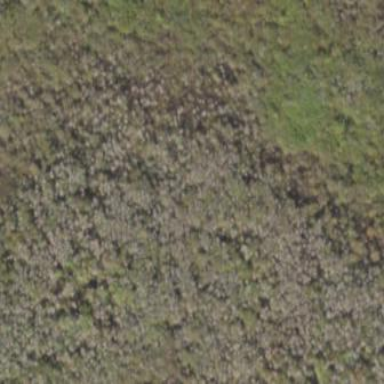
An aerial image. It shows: Swamp wetland with needleleaved vegetation.